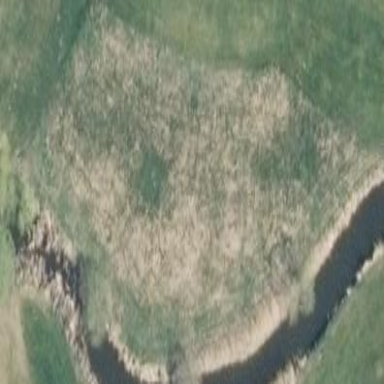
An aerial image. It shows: Wetland area within golf course designated as water hazard.